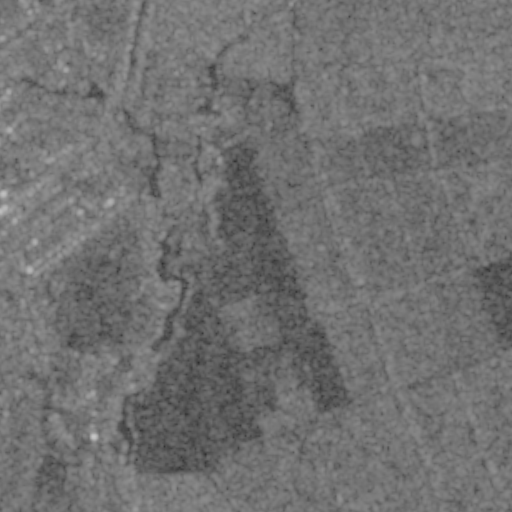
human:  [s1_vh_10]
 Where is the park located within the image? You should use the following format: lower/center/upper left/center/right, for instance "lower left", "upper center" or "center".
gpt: The park is located in the upper left of the image.
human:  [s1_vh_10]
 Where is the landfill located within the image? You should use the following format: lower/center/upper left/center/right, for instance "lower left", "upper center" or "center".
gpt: There is no landfill in the image.

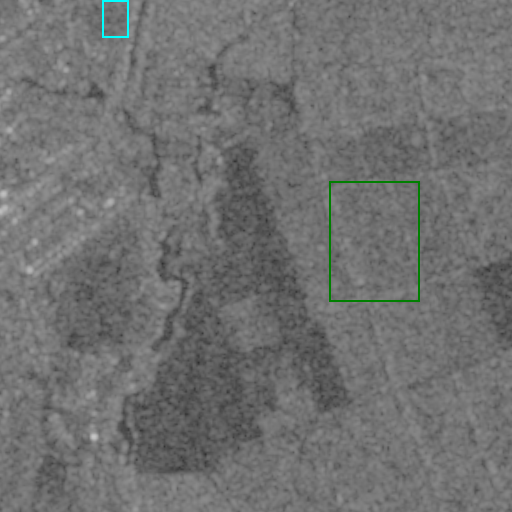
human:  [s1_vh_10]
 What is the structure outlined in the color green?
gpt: The structure outlined in green is a crop field.
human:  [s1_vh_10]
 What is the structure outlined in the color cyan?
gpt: The structure outlined in cyan is a park.
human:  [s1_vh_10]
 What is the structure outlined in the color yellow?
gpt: There is no yellow outline.